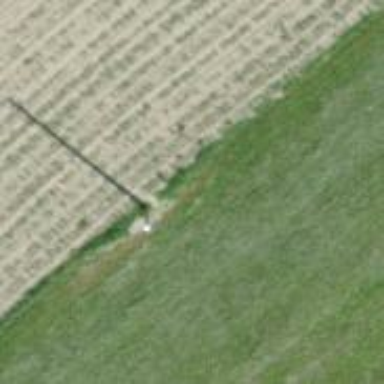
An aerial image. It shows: Power pole.